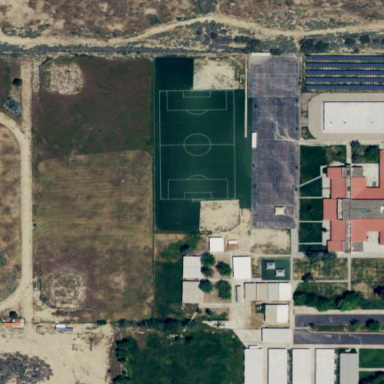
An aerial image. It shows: School.